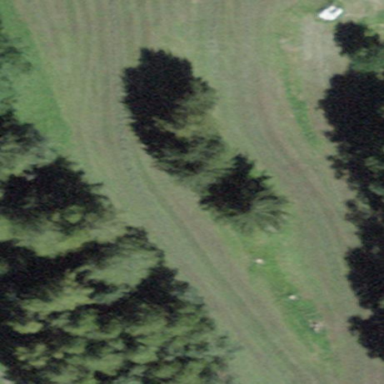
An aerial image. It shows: Forest area.